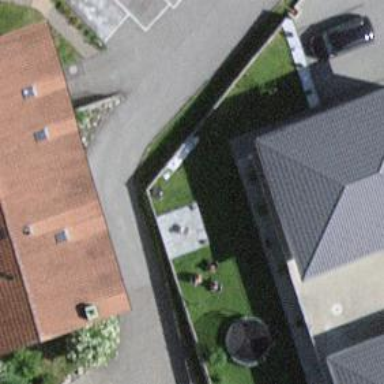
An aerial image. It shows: Driveway.